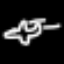
Label: airplane